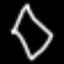
Label: diamond